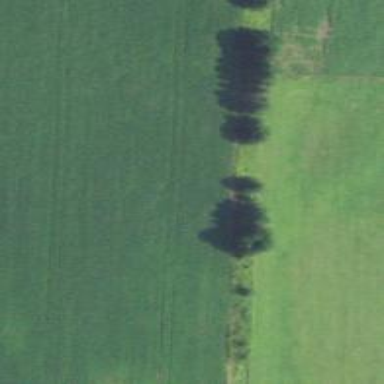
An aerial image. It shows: Row of trees in natural setting.